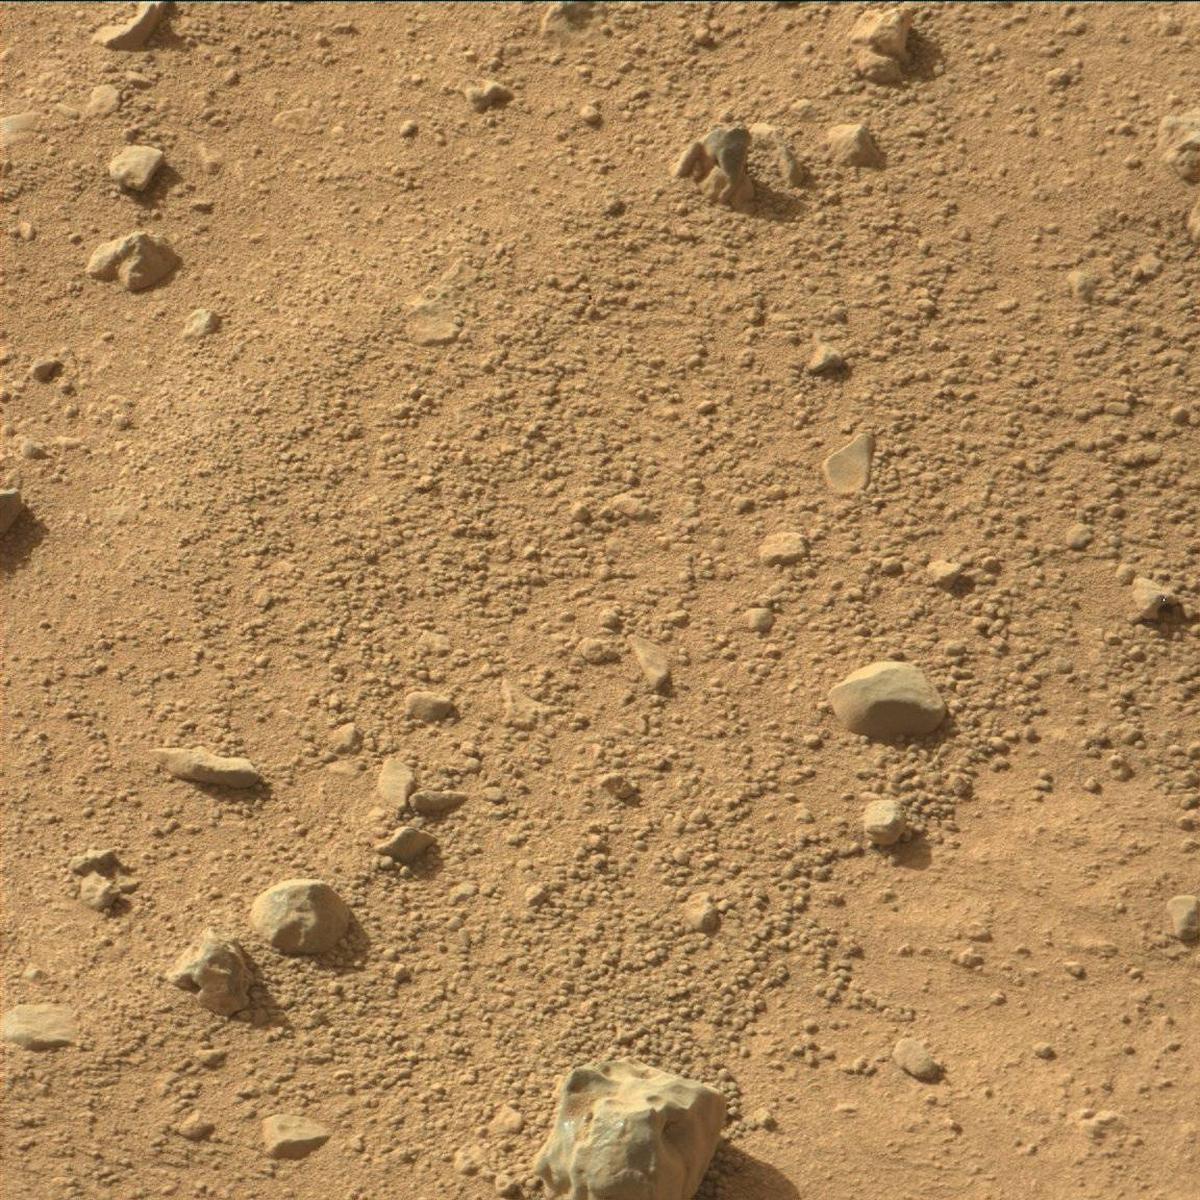
Terrain classes present: Bedrock, Rock, Sand / Soil